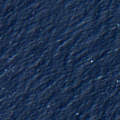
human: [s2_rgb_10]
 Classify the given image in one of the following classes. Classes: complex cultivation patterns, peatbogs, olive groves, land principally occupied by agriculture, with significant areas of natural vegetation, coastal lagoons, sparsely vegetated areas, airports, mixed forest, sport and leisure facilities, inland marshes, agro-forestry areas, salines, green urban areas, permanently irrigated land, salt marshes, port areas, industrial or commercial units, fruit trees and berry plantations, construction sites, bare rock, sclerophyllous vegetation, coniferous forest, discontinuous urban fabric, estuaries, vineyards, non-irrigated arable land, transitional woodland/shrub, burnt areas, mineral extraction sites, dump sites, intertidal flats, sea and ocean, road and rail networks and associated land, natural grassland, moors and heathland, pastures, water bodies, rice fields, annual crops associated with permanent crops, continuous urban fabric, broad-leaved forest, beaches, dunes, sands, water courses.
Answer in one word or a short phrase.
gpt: sea and ocean